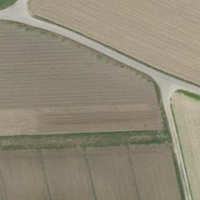
EUNIS habitat code: 52
Species observed at this site:
Turdus viscivorus